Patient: sex F, age 65
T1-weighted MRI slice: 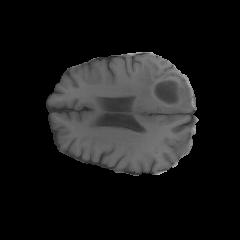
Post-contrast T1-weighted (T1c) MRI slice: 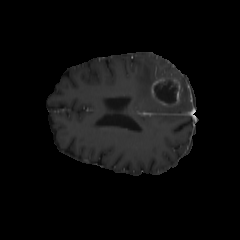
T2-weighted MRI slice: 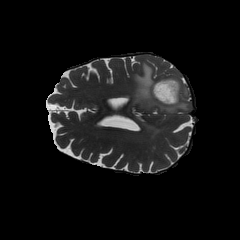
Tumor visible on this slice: yes
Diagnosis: Glioblastoma, IDH-wildtype
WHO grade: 4